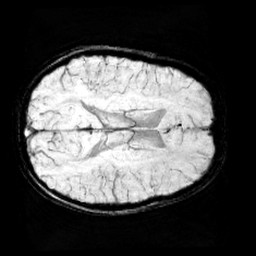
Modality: minIP
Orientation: axial
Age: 10
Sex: female
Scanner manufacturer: siemens
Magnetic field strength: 3 T
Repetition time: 0.027 s
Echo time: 0.02 s